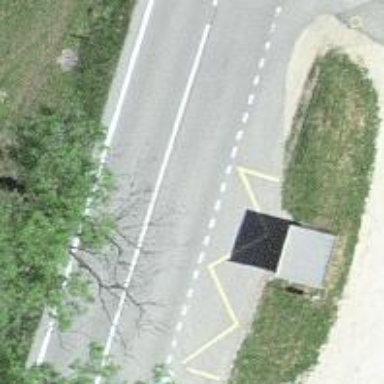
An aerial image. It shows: Bus stop with shelter.